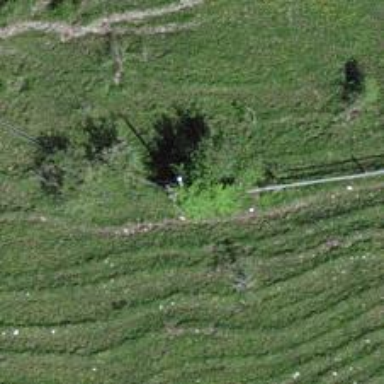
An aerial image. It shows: Minor power line.